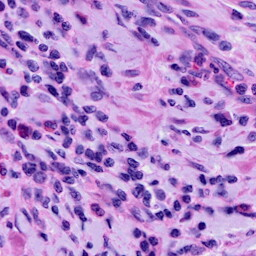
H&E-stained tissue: Cervix